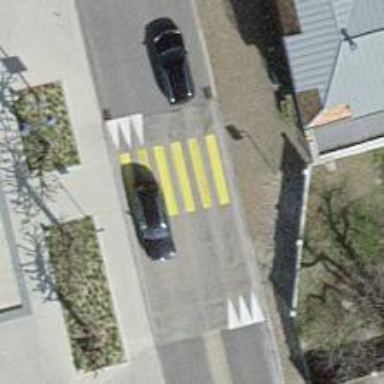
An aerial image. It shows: Uncontrolled zebra crossing.